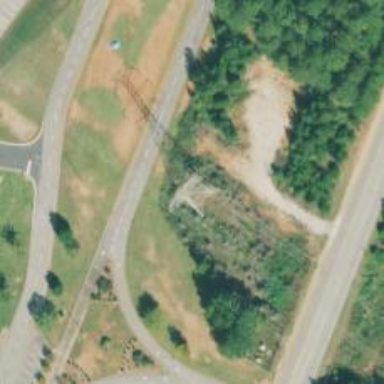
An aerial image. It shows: Lattice structure tower used for power transmission.